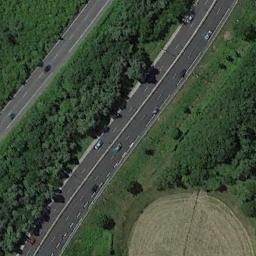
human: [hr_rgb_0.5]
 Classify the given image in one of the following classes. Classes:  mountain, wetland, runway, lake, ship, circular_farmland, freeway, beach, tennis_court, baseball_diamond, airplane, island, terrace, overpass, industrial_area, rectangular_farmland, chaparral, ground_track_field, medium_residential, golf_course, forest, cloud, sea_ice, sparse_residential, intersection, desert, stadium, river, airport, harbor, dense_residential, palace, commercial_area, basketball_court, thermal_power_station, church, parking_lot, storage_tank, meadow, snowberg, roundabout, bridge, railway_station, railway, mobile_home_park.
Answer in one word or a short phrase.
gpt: freeway